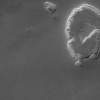
Label: not_dusty